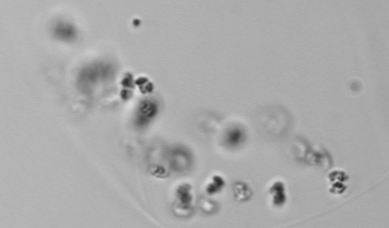
Label: Phaeocystis